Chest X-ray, PA view. Patient: 27 years old, sex F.
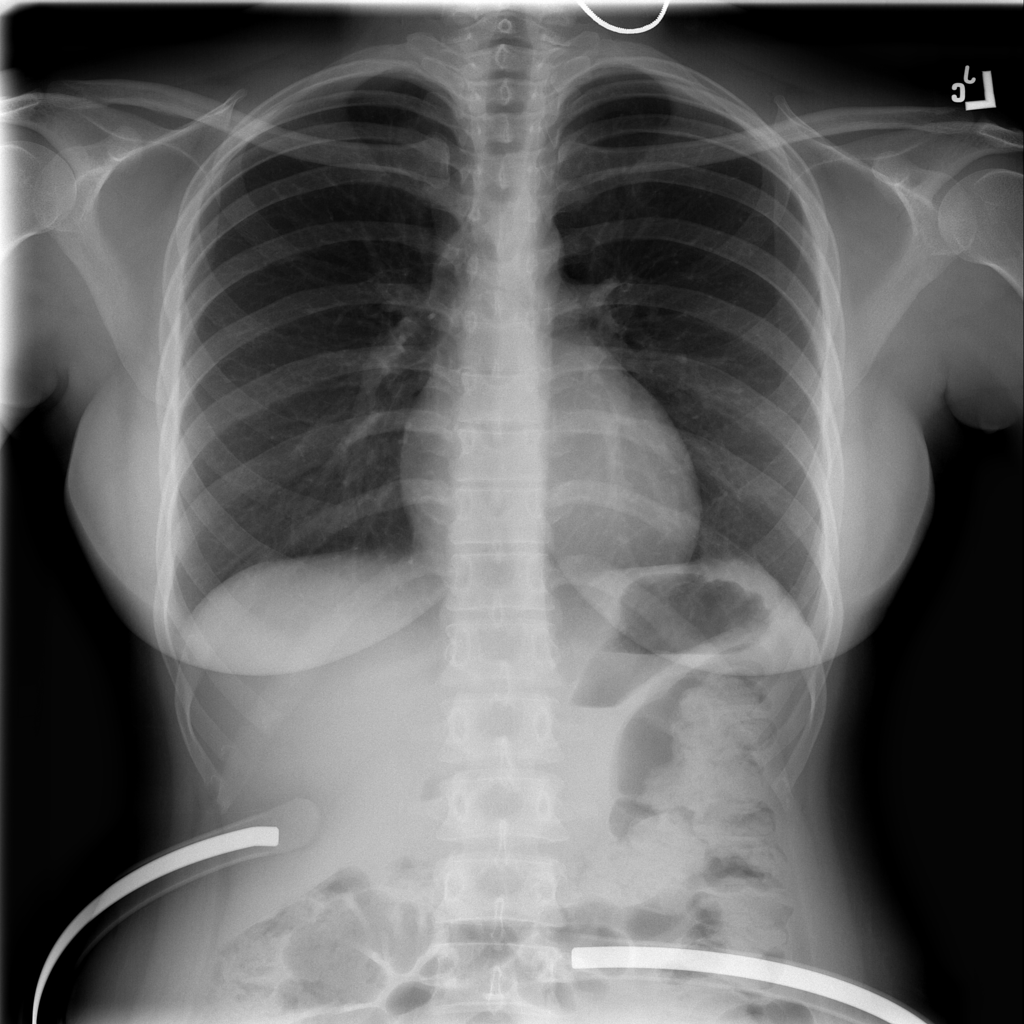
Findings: No Finding